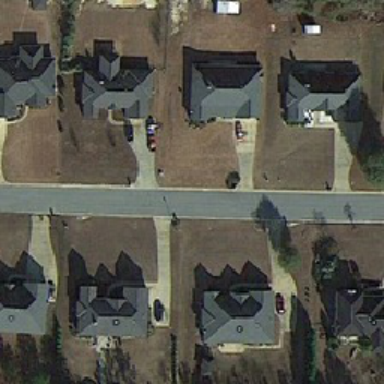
Two black gray buildings and some green trees are on the two sides of the middle residential road .